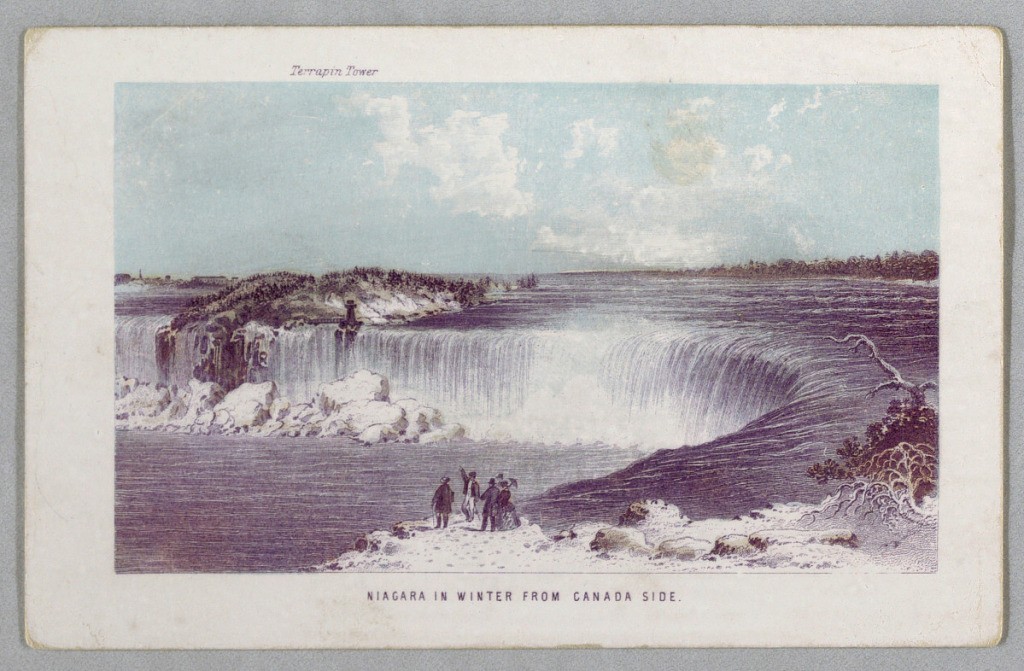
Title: Niagara in Winter from Canada Side from The Falls of Niagara: Being a Complete Guide
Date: ca. 1857
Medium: Color wood engraving on white paperboard
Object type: Print
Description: Horizontal rectangle